【题型】证明题　【知识点】解析几何　【难度】medium
在平面直角坐标系 $xOy$ 中，$F_1,F_2$ 分别为椭圆
$\Gamma:\frac{x^2}{a^2}+\frac{y^2}{b^2}=1(a>b>0)$ 的左、右焦点.

(1) 若 $\Gamma$ 的离心率为 $\frac{\sqrt{2}}{2}$，且 $|F_1F_2|=2$，求 $\Gamma$ 的方程；

(2) 若过原点的直线，与 $\Gamma$ 相交于 $A,B$ 两点，$P$ 是 $\Gamma$ 上异于 $A,B$ 的任意一点，求证：直线 $PA,PB$ 的斜率之积是定值；

(3) 设直线 $l$ 的一个法向量为 $\vec{n}$，$M$ 是 $l$ 上任意一点，对于平面内的一定点 $N$，定义 $\delta_N=\frac{\vec{n}\cdot\overrightarrow{MN}}{|\vec{n}|}$.证明：若
$\delta_{F_1}\cdot\delta_{F_2}=b^2$，则直线 $l$ 与椭圆 $\Gamma$ 相切.
【解答】
【答案】(1) $\frac{x^2}{2}+y^2=1$

(2) 证明见解析

(3) 证明见解析

【分析】
(1) 由题可得 $a,b$，据此可得椭圆方程；

(2) 由题意得 $A,B$ 关于原点对称，设 $A(x_1,y_1),B(-x_1,-y_1)$，$P(x_0,y_0)(x_0\neq\pm x_1)$，根据 $A,P$ 在椭圆上化简$k_{PA}\cdot k_{PB}$ 可证明结论；

(3) 当直线 $l$ 的斜率不存在时，设其方程为 $x=x_0$，由 $\delta_{F_1}\cdot\delta_{F_2}=b^2$ 可得 $x_0=\pm a$，据此可完成证明；当直线 $l$ 的斜率存在时，设其方程为 $y=kx+m$，由 $\delta_{F_1}\cdot\delta_{F_2}=b^2$，可得 $y=kx+m$ 与椭圆联立方程判别式为 $0$，据此可证明结论。

【详解】
(1) 由题意得$\begin{cases}
2c=2 \\
\dfrac{c}{a}=\dfrac{\sqrt{2}}{2}
\end{cases}
\Rightarrow
\begin{cases}
a=\sqrt{2} \\
c=1
\end{cases}
\Rightarrow b=1$，所以 $\Gamma$ 的方程为 $\frac{x^2}{2}+y^2=1$.

(2)

由题意得 $A,B$ 关于原点对称，设 $A(x_1,y_1),B(-x_1,-y_1)$，$P(x_0,y_0)(x_0\neq\pm x_1)$，

因为 $A,P$ 在椭圆上，所以 $\frac{x_1^2}{a^2}+\frac{y_1^2}{b^2}=1,\frac{x_0^2}{a^2}+\frac{y_0^2}{b^2}=1$，

所以 $b^2x_1^2+a^2y_1^2=a^2b^2,b^2x_0^2+a^2y_0^2=a^2b^2$，即 $y_1^2=\frac{b^2(a^2-x_1^2)}{a^2},y_0^2=\frac{b^2(a^2-x_0^2)}{a^2}$，

所以$k_{PA}\cdot k_{PB}=\frac{y_0-y_1}{x_0-x_1}\cdot\frac{y_0-(-y_1)}{x_0-(-x_1)}=\frac{y_0^2-y_1^2}{x_0^2-x_1^2}=\frac{\frac{b^2(a^2-x_0^2)}{a^2}-\frac{b^2(a^2-x_1^2)}{a^2}}{x_0^2-x_1^2}=-\frac{b^2}{a^2}$,即直线 $PA,PB$ 的斜率之积是定值.

（3）$\textcircled{1}$当直线 $l$ 的斜率不存在时，

设其方程为 $x=x_0$，则它的一个法向量为 $\vec{n}=(1,0)$.

设 $M(x_0,y_0)$，$F_1,F_2$ 的坐标分别为 $(-c,0),(c,0)$，

所以 $\overrightarrow{MF_1}=(-c-x_0,-y_0),\overrightarrow{MF_2}=(c-x_0,-y_0)$，

所以$\delta_{F_1}=\frac{\vec{n}\cdot\overrightarrow{MF_1}}{|\vec{n}|}=\frac{-c-x_0}{1}=-c-x_0,\quad \delta_{F_2}=\frac{\vec{n}\cdot\overrightarrow{MF_2}}{|\vec{n}|}=\frac{c-x_0}{1}=c-x_0$

所以 $\delta_{F_1}\cdot\delta_{F_2}=x_0^2-c^2$。

因为 $\delta_{F_1}\cdot\delta_{F_2}=b^2$，所以 $x_0^2-c^2=b^2 \Rightarrow x_0=\pm a$，故直线 $l$ 与椭圆 $\Gamma$ 相切.

$\textcircled{2}$若直线 $l$ 的斜率存在，设其方程为 $y=kx+m$，则它的一个法向量为 $\vec{n}=(k,-1)$。

设 $M(x_0,kx_0+m)$，则 $\overrightarrow{MF_1}=(-c-x_0,-kx_0-m),\overrightarrow{MF_2}=(c-x_0,-kx_0-m)$，

所以$\delta_{F_1}=\frac{\vec{n}\cdot\overrightarrow{MF_1}}{|\vec{n}|}=\frac{-kc+m}{\sqrt{k^2+1}},\quad \delta_{F_2}=\frac{\vec{n}\cdot\overrightarrow{MF_2}}{|\vec{n}|}=\frac{kc+m}{\sqrt{k^2+1}}$

所以$\delta_{F_1}\cdot\delta_{F_2}=\frac{m^2-k^2c^2}{k^2+1}=\frac{m^2-k^2a^2+k^2b^2}{k^2+1}$.

由$\begin{cases}
\frac{x^2}{a^2}+\frac{y^2}{b^2}=1 \\
y=kx+m
\end{cases}$得 $(a^2k^2+b^2)x^2+2a^2kmx+a^2m^2-a^2b^2=0$，

$\Delta=(2a^2km)^2-4(a^2k^2+b^2)(a^2m^2-a^2b^2)=4a^2b^2(a^2k^2-m^2+b^2)$,

因为 $\delta_{F_1}\cdot\delta_{F_2}=b^2$，$\delta_{F_1}\cdot\delta_{F_2}=\frac{m^2-k^2a^2+k^2b^2}{k^2+1}$，

所以 $m^2-k^2a^2+k^2b^2=b^2(k^2+1) \Rightarrow k^2a^2-m^2+b^2=0 \Rightarrow \Delta=0$.

所以直线 $l$ 与椭圆 $\Gamma$ 只有一个交点，故直线 $l$ 与椭圆 $\Gamma$ 相切.

综上，当 $\delta_{F_1}\cdot\delta_{F_2}=b^2$ 时，直线 $l$ 与椭圆 $\Gamma$ 相切.
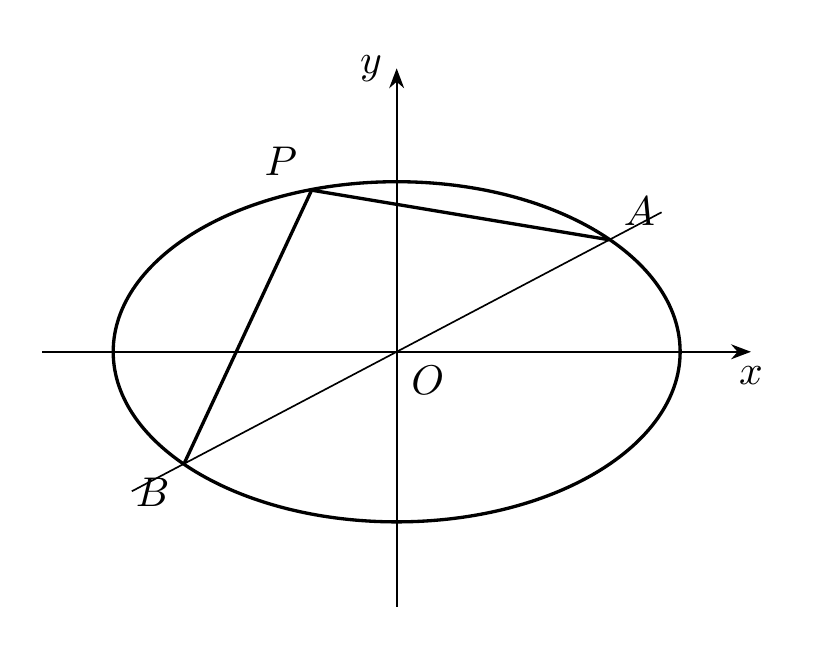